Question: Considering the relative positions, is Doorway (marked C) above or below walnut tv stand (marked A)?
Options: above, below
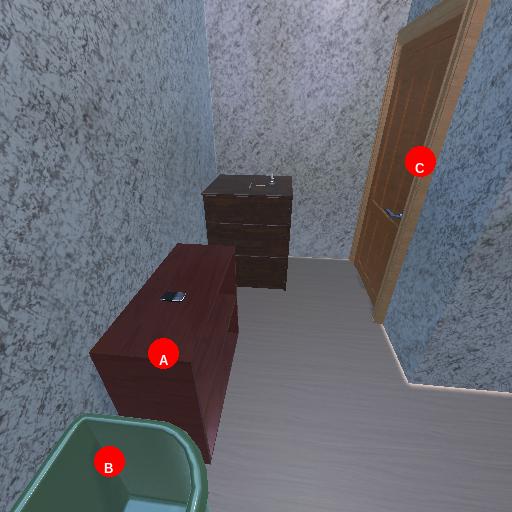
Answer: above